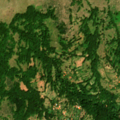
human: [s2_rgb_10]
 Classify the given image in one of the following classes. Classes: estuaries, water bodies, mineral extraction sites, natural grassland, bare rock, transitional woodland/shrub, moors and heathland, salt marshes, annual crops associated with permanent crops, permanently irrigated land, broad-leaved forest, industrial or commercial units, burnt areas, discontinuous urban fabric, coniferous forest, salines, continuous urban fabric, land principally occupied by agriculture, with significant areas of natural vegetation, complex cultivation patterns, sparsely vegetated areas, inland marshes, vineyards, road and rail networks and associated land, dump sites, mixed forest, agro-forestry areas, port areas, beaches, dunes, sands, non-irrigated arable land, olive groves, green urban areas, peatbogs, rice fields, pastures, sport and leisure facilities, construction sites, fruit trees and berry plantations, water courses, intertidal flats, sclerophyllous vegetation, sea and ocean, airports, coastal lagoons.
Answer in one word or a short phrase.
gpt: land principally occupied by agriculture, with significant areas of natural vegetation, broad-leaved forest, natural grassland, transitional woodland/shrub